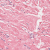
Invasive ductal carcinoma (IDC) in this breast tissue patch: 0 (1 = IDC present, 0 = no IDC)